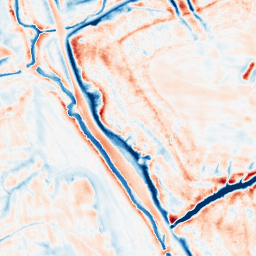
Category: edge_preserving
Decomposition family: bilateral
Decomposition parameters: d: 21
sigma_color: 75
sigma_space: 150
Upsampling method: sinc_blackman
Upsampling parameters: scale: 2
kernel_size: 8
Upsampling scale: 2